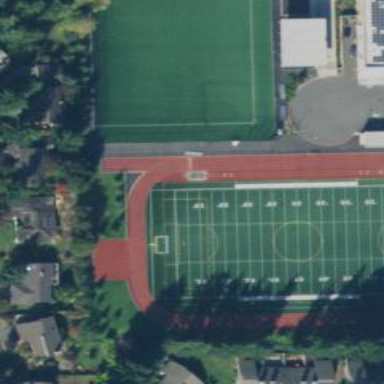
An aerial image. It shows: Artificial turf soccer pitch for leisure sport activities.